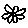
Label: flower